Field crop: maize
Growth stage: 2
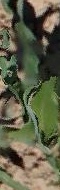
Species: maize